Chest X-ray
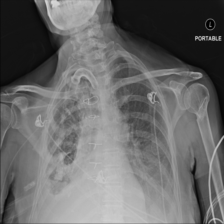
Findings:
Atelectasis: negative
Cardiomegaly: negative
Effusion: negative
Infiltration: negative
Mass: negative
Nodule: negative
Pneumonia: negative
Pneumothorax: negative
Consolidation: negative
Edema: negative
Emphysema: negative
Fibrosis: negative
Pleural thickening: negative
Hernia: negative